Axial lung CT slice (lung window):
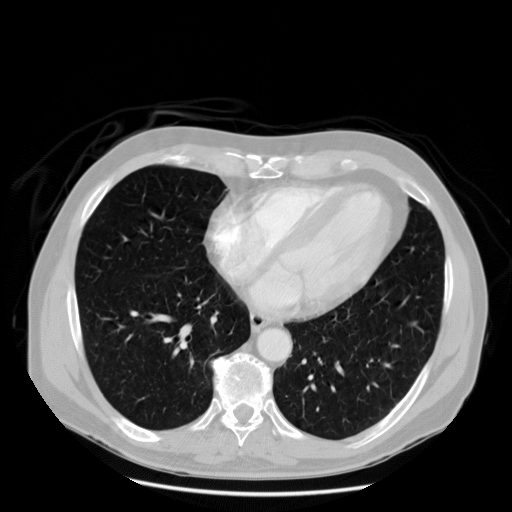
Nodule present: no